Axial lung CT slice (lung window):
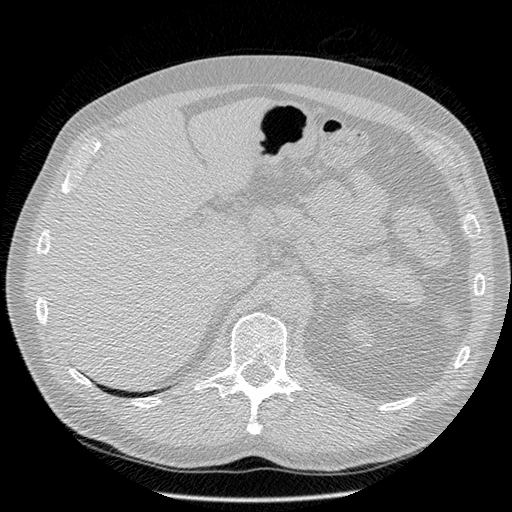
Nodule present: no